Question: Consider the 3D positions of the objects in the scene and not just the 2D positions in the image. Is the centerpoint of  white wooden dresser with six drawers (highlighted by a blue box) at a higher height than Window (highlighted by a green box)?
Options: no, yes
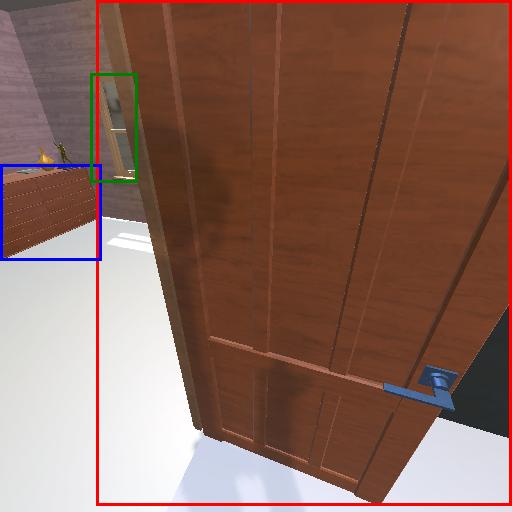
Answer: no